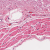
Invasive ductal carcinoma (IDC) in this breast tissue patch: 0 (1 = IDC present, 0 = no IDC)